Question: i have edittext for user name, password, server name with hint as "required", but i have a issue, the text size is different whereas in coding it is same only.

how to over come that,
my xml code for textview alone is,
'''
<EditText
android:id="@+id/sapuser"
android:layout_column="2"
android:layout_marginRight="15dip"
android:hint="Required"
android:paddingLeft="5dip"
android:singleLine="true"
android:text=""
android:width="150dip" />
<EditText
android:id="@+id/password"
android:layout_column="2"
android:layout_marginRight="15dip"
android:hint="Required"
android:paddingLeft="5dip"
android:password="true"
android:singleLine="true"
android:text="" />
<EditText
android:id="@+id/host"
android:layout_column="2"
android:layout_marginRight="15dip"
android:hint="Required"
android:paddingLeft="5dip"
android:singleLine="true"
android:text=""
android:width="150dip" />
'''
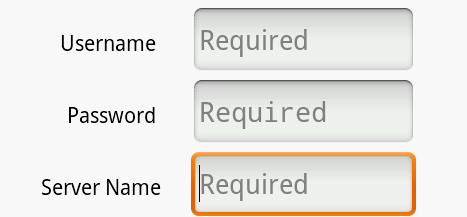
Answer: I think it is because of height, you have not set it...this will work
'''
<EditText
android:id="@+id/sapuser"
android:layout_width="wrap_content"
android:layout_height="wrap_content"
android:layout_column="2"
android:layout_marginRight="15dip"
android:hint="Required"
android:paddingLeft="5dip"
android:singleLine="true"
android:text=""
android:textSize="20dp"
android:width="150dip" />
<EditText
android:id="@+id/password"
android:layout_width="wrap_content"
android:layout_height="wrap_content"
android:layout_column="2"
android:layout_marginRight="15dip"
android:hint="Required"
android:paddingLeft="5dip"
android:password="true"
android:singleLine="true"
android:text=""
android:textSize="20dp" />
<EditText
android:id="@+id/host"
android:layout_width="wrap_content"
android:layout_height="wrap_content"
android:layout_column="2"
android:layout_marginRight="15dip"
android:hint="Required"
android:paddingLeft="5dip"
android:singleLine="true"
android:text=""
android:width="150dip"
android:textSize="20dp" />
'''